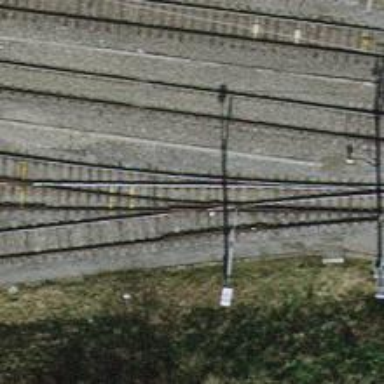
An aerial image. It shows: Railway switch.